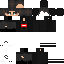
A male human skin with dark skin, wearing brown long hair dressed in a blue hoodie and black pants, featuring a closed mouth.